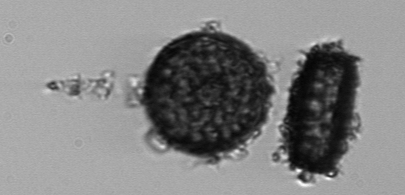
Label: Thalassiosira_TAG_external_detritus